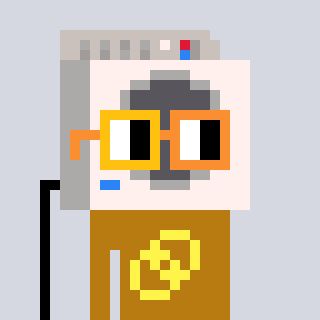
a pixel art character with square yellow and orange glasses, a washing machine-shaped head and a gold-colored body on a cool background